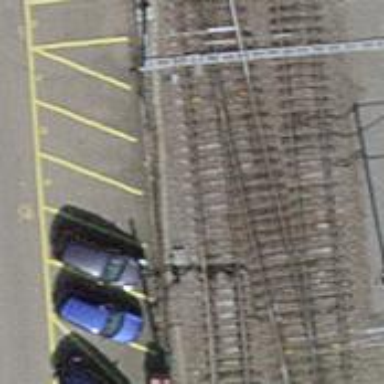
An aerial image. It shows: Railway yard with one track in service.